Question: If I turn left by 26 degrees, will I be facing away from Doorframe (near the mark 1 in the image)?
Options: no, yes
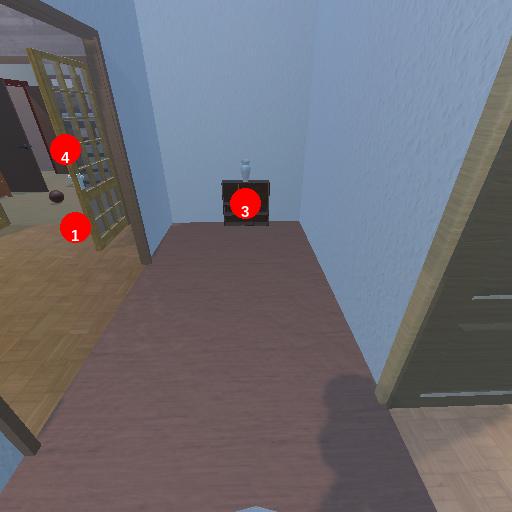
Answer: no